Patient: sex M, age 68
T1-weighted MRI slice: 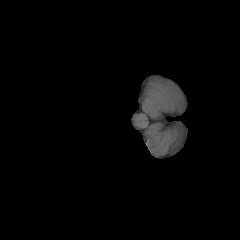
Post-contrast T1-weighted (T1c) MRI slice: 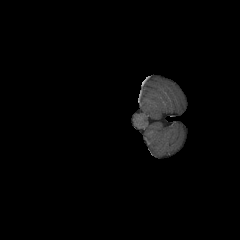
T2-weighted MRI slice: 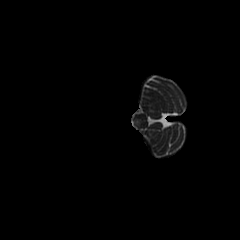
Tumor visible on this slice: no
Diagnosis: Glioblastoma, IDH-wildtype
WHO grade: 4